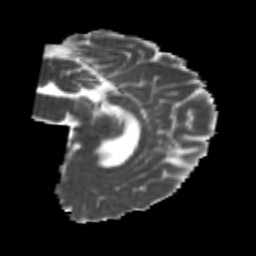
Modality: MD
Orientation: sagittal
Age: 24
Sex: male
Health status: healthy
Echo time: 0.074 s